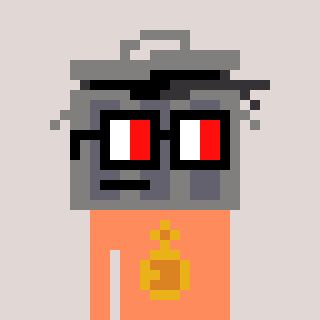
a pixel art character with square glasses with black frames and red eyes, a trashcan-shaped head and a peachy-colored body on a warm background